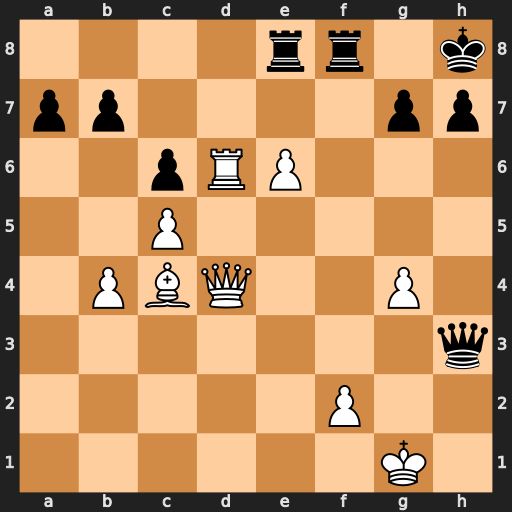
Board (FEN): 4rr1k/pp4pp/2pRP3/2P5/1PBQ2P1/7q/5P2/6K1
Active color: w
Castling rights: -
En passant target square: -
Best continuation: Rd7 Qh6 e7 Rxe7 Rxe7